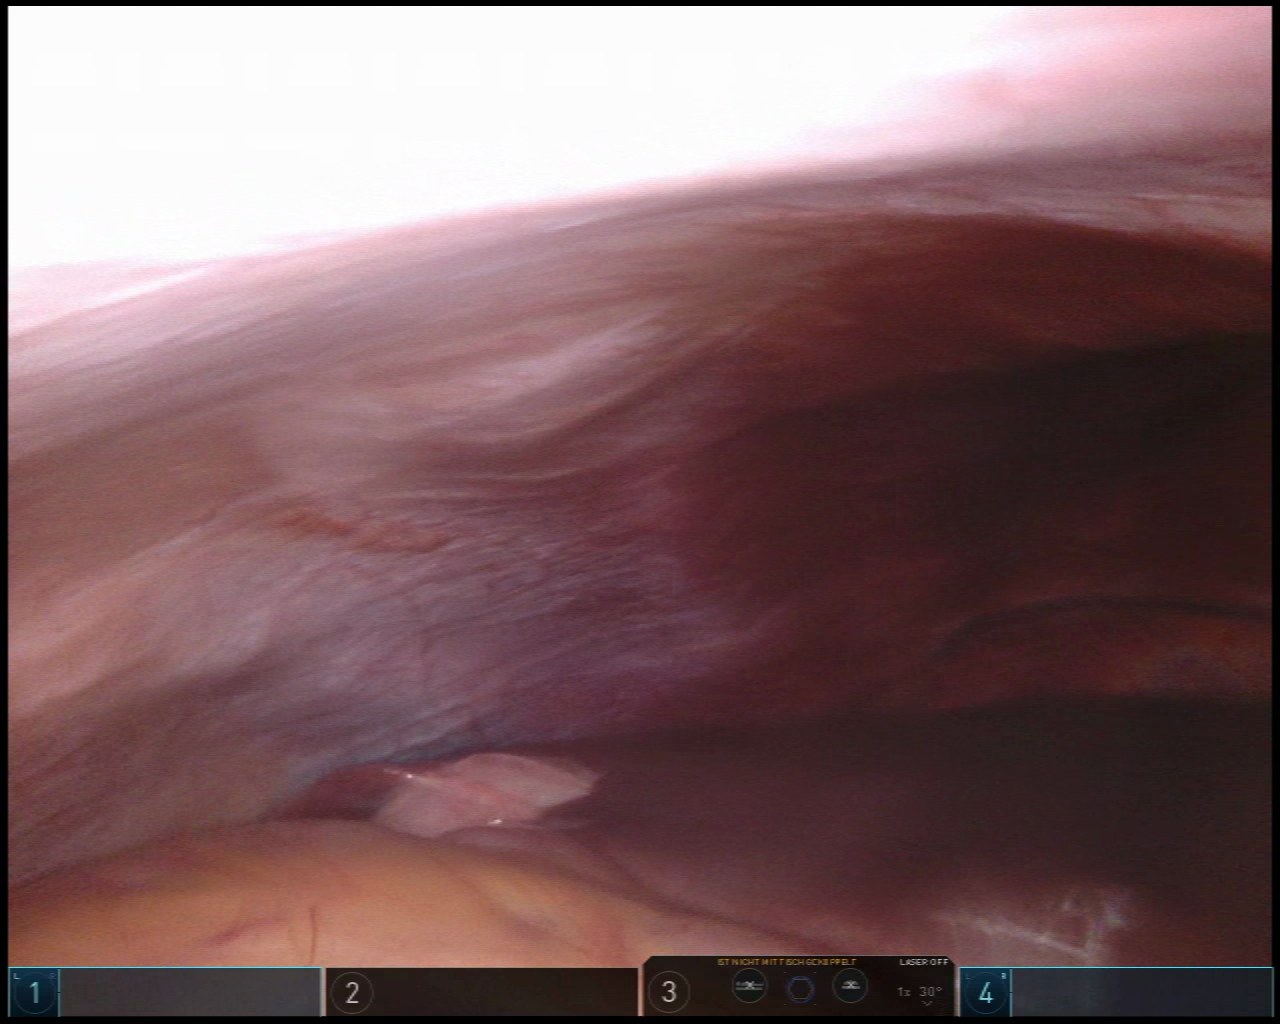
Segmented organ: liver
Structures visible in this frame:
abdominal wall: yes
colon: no
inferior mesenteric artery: no
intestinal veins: no
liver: yes
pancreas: no
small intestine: no
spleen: no
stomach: no
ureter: no
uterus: no
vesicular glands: no